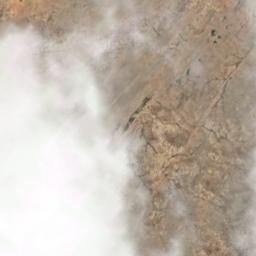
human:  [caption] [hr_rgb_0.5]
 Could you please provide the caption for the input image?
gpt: The stratus clouds are located above the wasteland .

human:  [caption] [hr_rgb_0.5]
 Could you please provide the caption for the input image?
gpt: The white cloud is above bare land .

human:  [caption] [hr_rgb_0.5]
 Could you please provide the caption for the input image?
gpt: There is a thick cloud and a thin cloud on the sea .

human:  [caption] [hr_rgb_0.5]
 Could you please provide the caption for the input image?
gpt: Large group of white clouds on khaki ground .

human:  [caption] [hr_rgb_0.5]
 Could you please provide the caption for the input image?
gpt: There are thick white clouds over a desert .